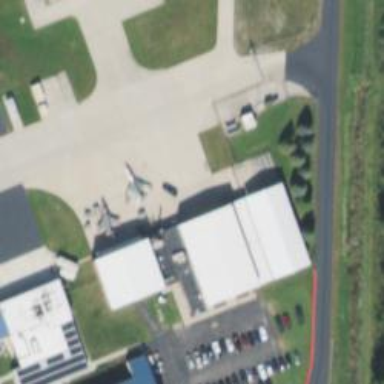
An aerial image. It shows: Hangar located at airport.